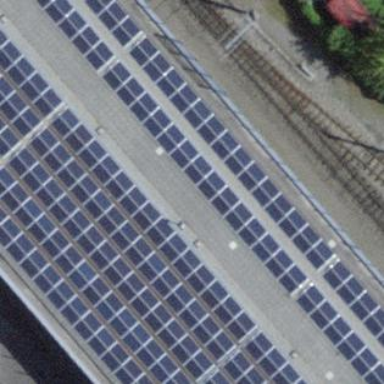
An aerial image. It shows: Solar power generator using photovoltaic method with solar photovoltaic panel types.